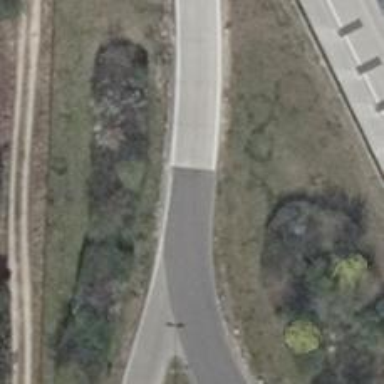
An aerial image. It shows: Service road.